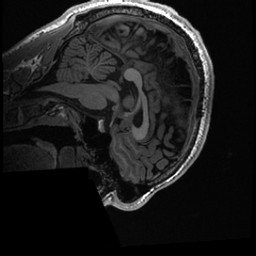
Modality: T1w
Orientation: sagittal